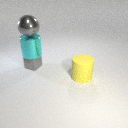
large yellow rubber cylinder in front of small gray rubber cube